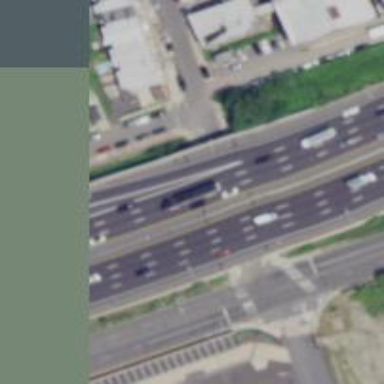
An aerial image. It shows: Bridge over motorway.